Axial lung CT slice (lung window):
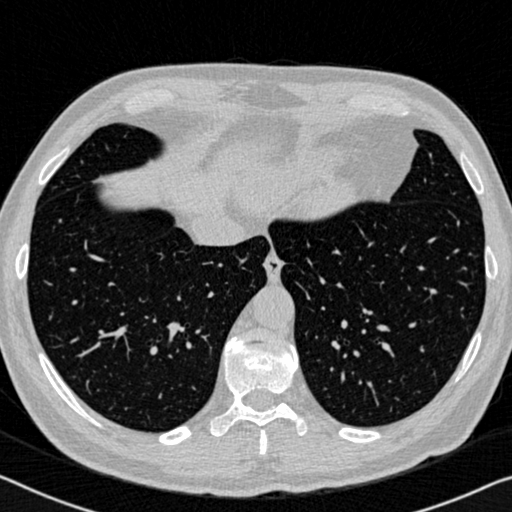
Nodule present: no